Field crop: tomato
Growth stage: 1
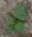
Species: solanum